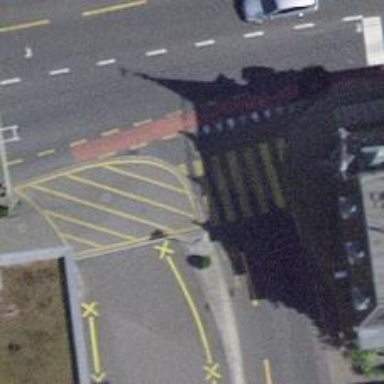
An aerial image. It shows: Kerb barrier.